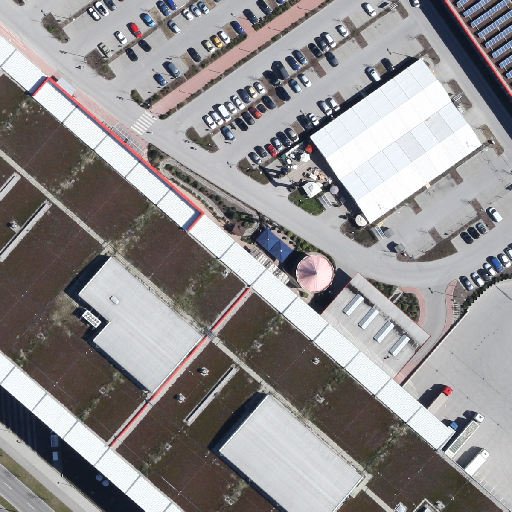
Referring expression: long truck in the parking area